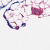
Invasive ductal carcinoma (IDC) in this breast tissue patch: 0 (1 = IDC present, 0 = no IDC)